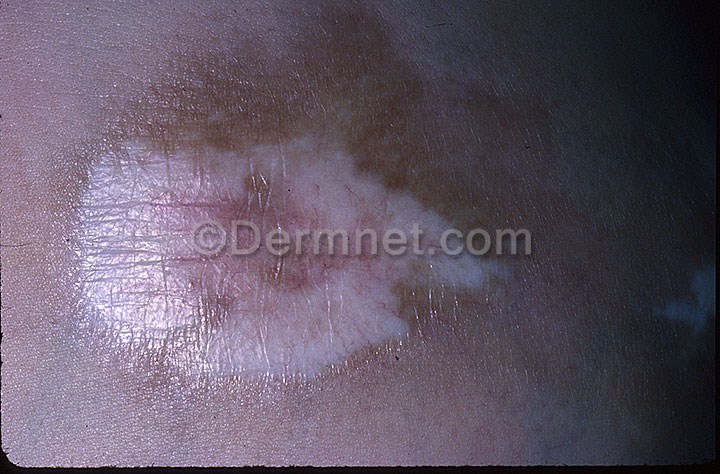
Disease: Psoriasis pictures Lichen Planus and related diseases